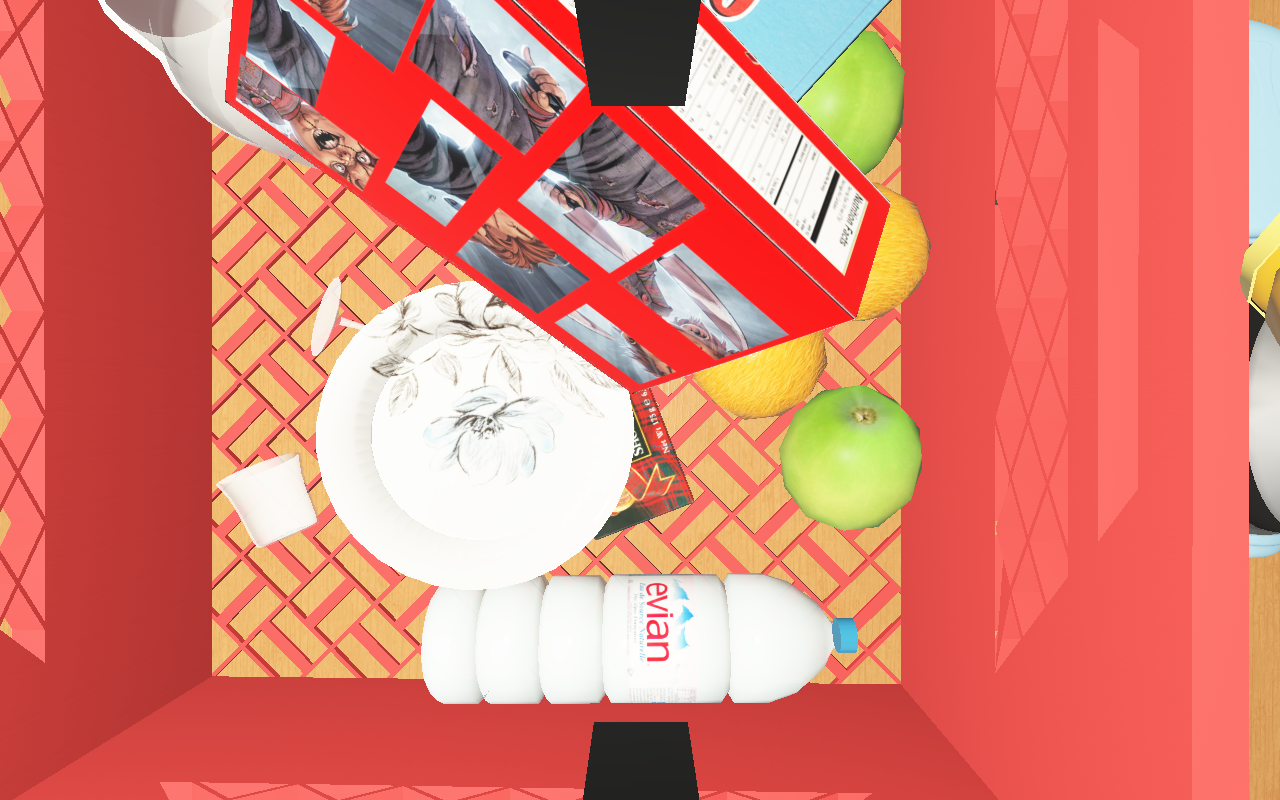
Objects in the scene:
carafe
water bottle
apple
orange
spoon
plate
glass
cereal box
biscuit box